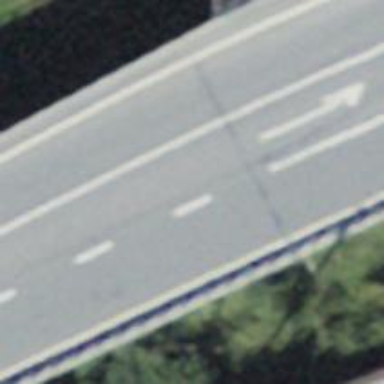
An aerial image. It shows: Primary road with asphalt surface.